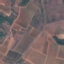
Label: PermanentCrop